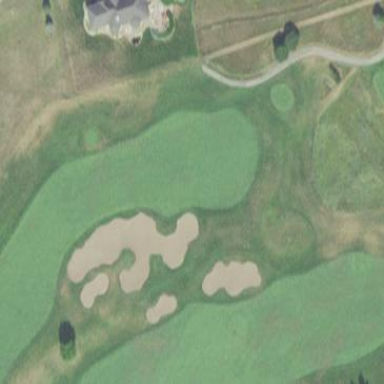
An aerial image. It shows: Golf rough area.